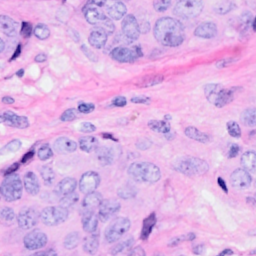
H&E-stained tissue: Breast